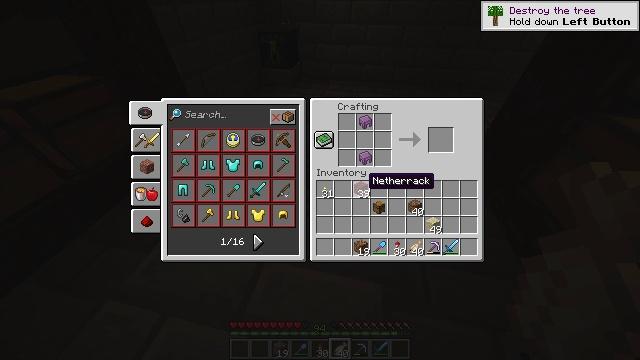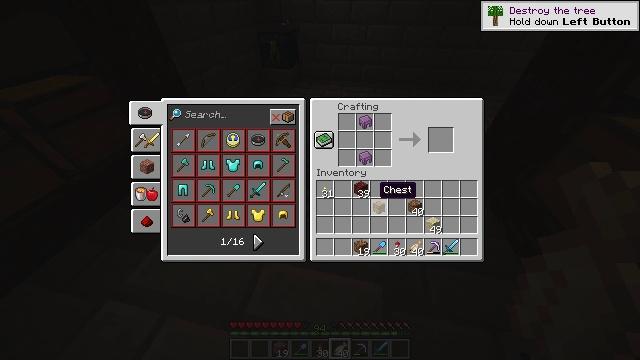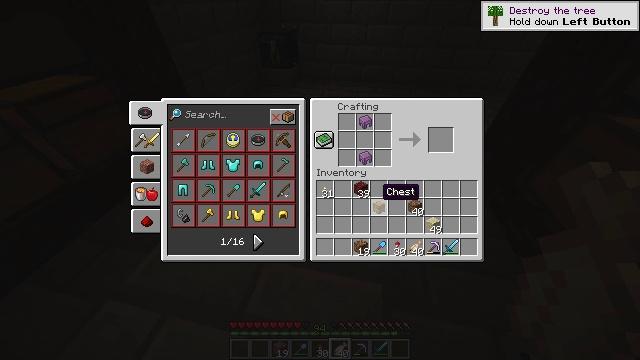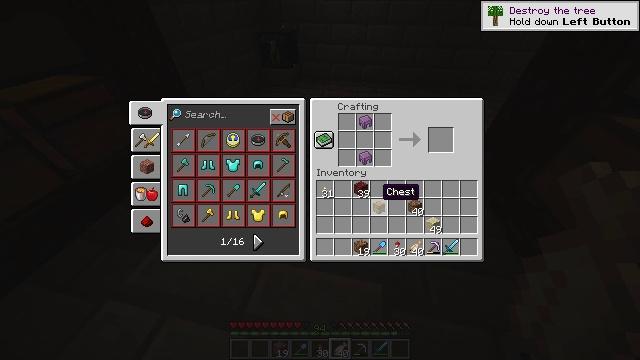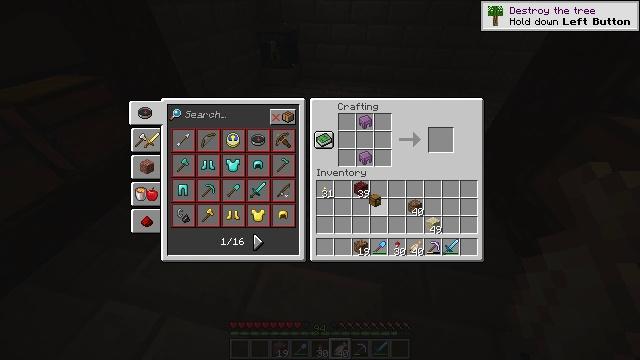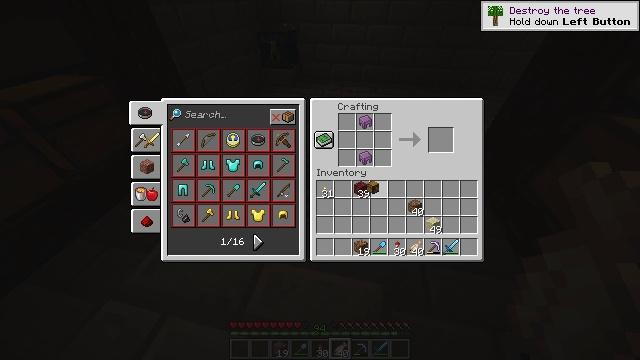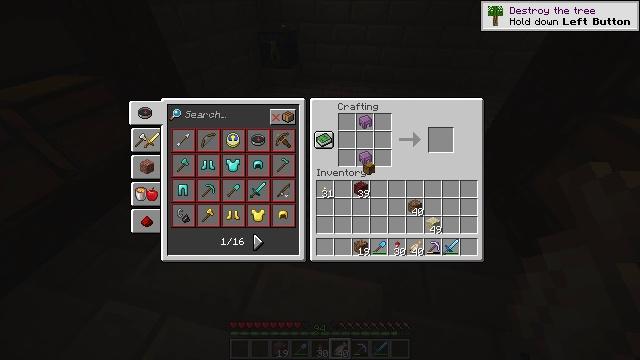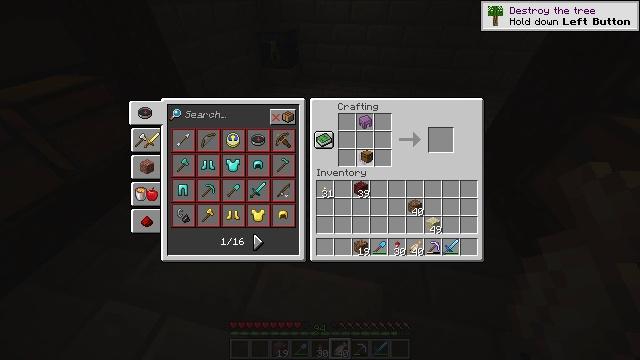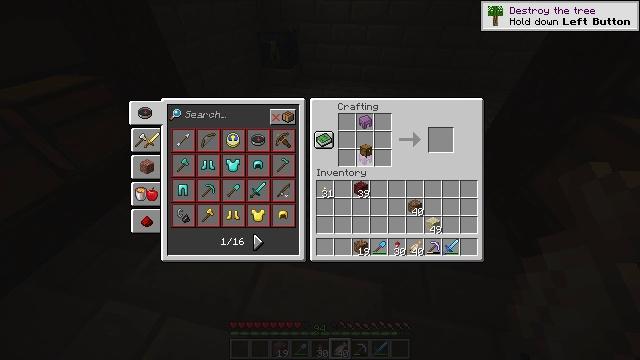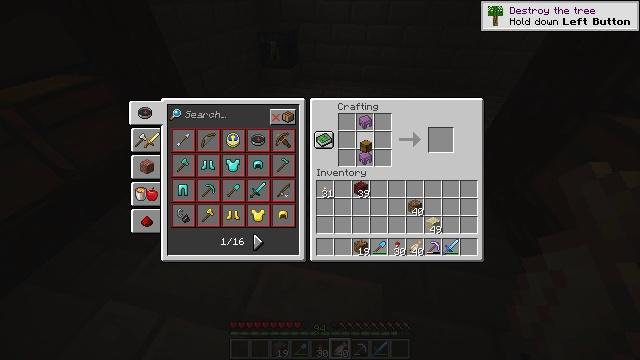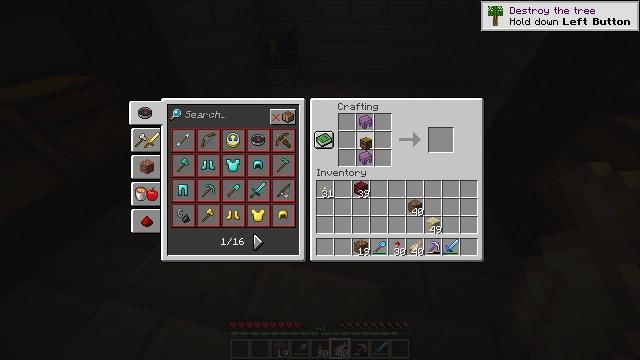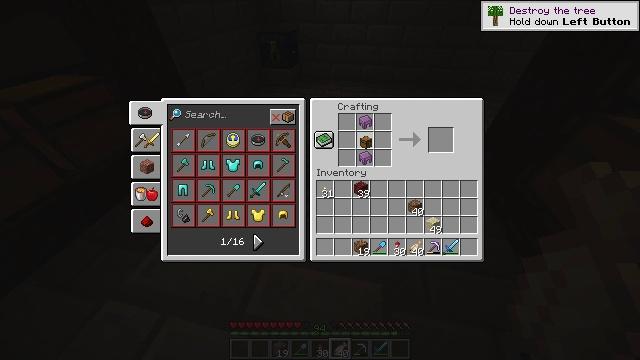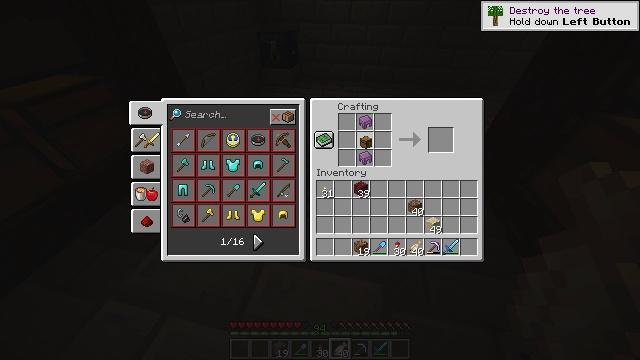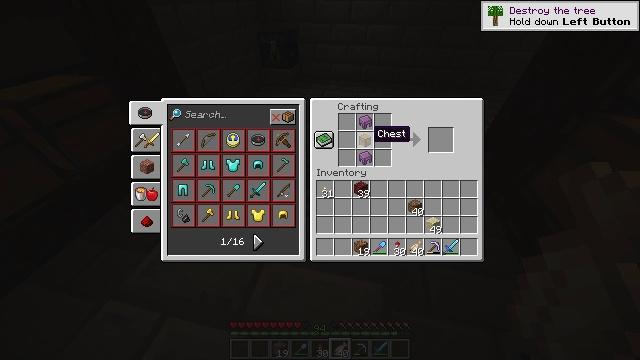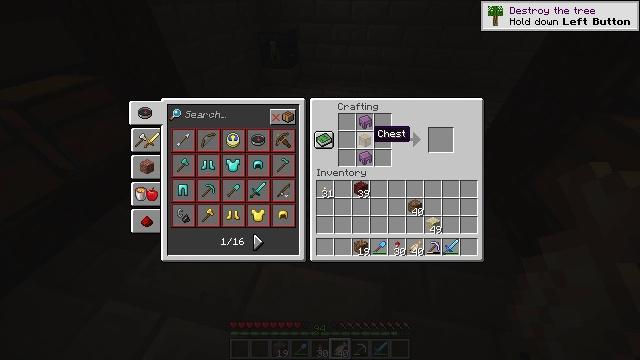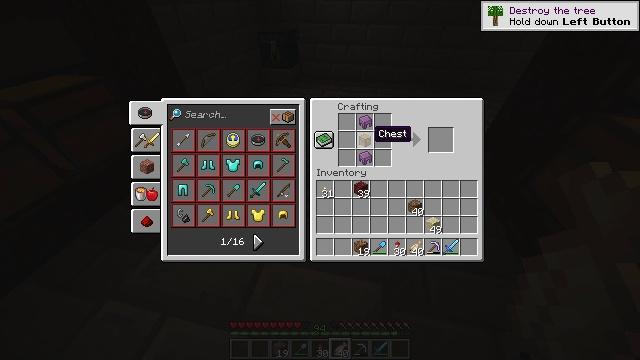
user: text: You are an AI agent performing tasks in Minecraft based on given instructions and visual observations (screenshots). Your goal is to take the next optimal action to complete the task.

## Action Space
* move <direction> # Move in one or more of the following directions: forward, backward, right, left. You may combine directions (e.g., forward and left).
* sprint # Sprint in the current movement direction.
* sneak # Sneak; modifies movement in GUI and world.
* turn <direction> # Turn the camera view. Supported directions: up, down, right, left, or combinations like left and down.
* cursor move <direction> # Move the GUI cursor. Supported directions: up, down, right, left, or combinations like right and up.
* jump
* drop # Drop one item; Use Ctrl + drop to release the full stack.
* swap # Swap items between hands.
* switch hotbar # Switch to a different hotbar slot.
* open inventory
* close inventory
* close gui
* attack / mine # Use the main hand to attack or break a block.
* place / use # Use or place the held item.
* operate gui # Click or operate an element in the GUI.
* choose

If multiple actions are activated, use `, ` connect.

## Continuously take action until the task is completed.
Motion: motion action
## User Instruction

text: Combine a chest and shulker shells to craft a shulker box.
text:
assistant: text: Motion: cursor move right and down
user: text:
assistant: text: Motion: no_op
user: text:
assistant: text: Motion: no_op
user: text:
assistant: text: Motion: operate gui
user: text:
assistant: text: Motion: cursor move up, operate gui
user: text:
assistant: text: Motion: cursor move up
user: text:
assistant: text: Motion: cursor move up
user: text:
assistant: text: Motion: no_op
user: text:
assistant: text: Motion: no_op
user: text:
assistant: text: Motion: no_op
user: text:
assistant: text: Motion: operate gui
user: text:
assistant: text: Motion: operate gui
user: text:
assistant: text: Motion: no_op
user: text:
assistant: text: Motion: no_op
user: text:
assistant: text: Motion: no_op
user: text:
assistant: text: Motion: cursor move right
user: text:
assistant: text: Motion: sneak, cursor move right
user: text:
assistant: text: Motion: sneak, cursor move right
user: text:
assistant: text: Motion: sneak
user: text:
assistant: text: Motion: sneak
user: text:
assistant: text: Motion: sneak, cursor move left
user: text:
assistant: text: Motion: sneak, cursor move left
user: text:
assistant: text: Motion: sneak
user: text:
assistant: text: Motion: sneak, choose
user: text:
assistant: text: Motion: sneak, choose
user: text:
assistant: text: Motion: sneak
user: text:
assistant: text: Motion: sneak
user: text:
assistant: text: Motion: sneak
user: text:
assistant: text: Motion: sneak